Here is the raw acceleration-versus-time signal recorded on a bearing housing. Determine the bearing's health state. Answer with exactly one of: normal, inner_race, outer_race, ball.
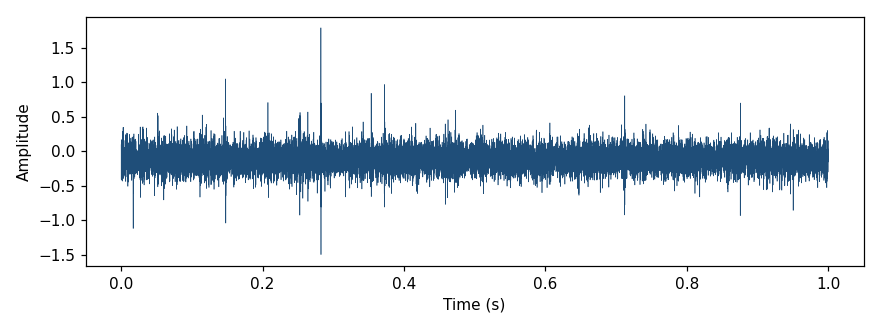
Answer: inner_race